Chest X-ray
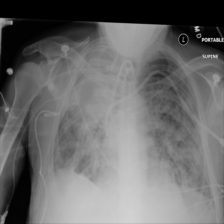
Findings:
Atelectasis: positive
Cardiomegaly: negative
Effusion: negative
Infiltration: positive
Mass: positive
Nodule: negative
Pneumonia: negative
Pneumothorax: negative
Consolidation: positive
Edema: negative
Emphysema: negative
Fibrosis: negative
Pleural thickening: negative
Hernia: negative